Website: macys
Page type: account-selection
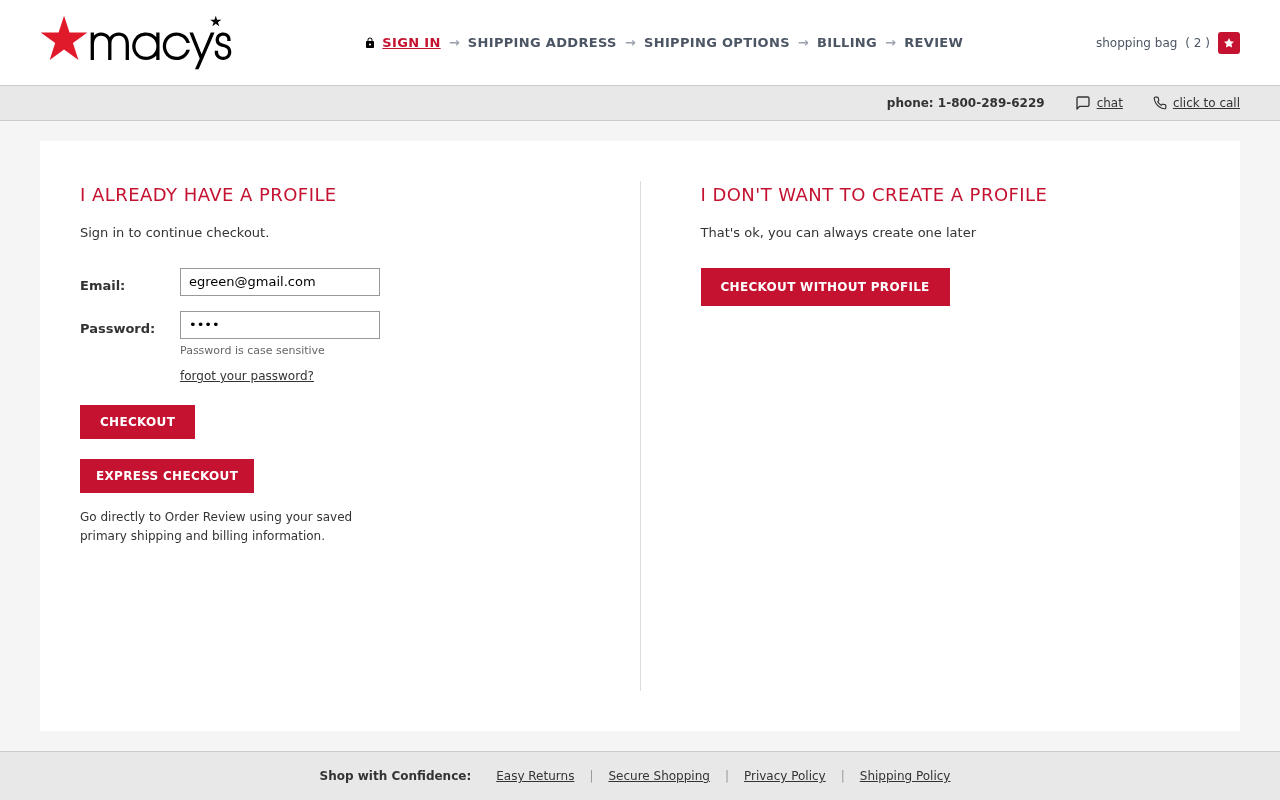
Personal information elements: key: PII_EMAIL
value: egreen@gmail.com
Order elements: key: ORDER_NUM_ITEMS
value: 2